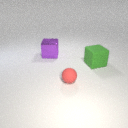
large purple metal cube behind small red rubber sphere